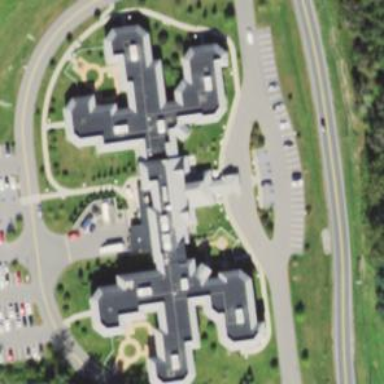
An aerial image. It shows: Nursing home building.